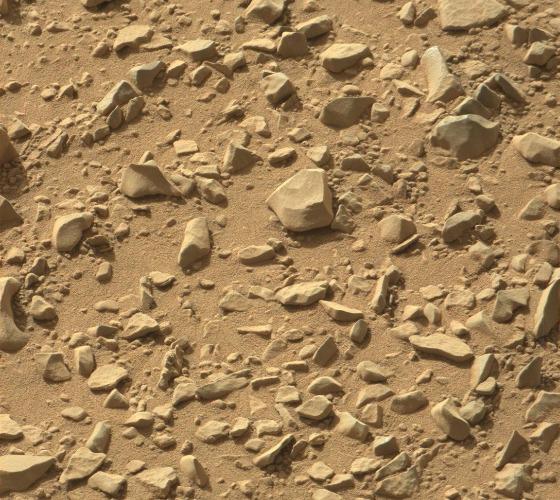
Terrain classes present: Gravel / Sand / Soil, Rock, Shadow